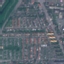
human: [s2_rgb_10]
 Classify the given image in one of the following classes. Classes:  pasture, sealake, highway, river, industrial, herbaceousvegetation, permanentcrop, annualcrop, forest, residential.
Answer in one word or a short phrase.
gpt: Residential